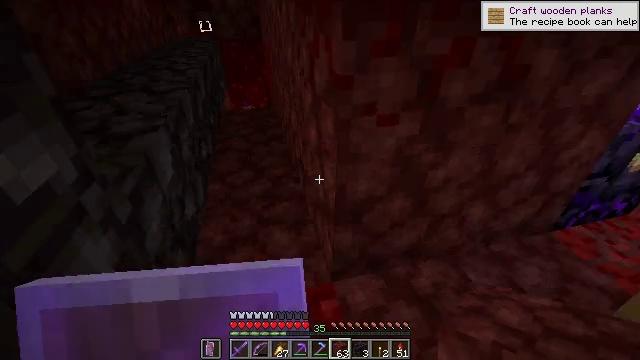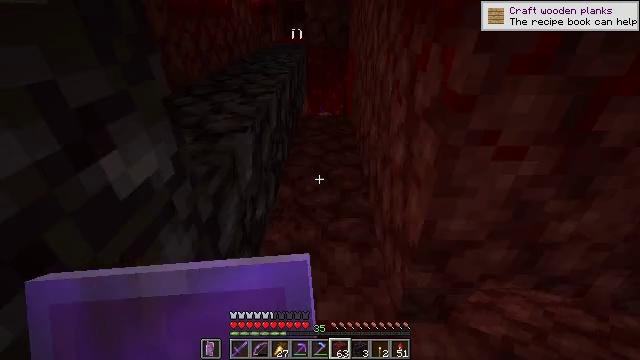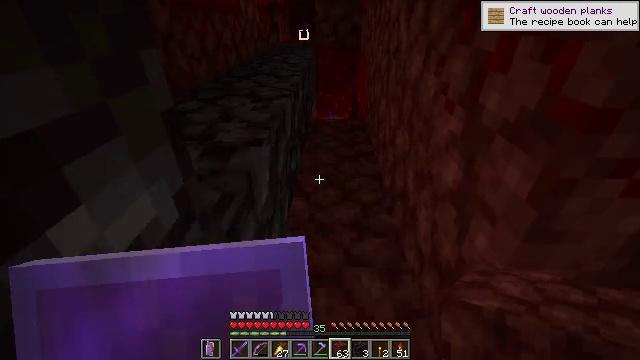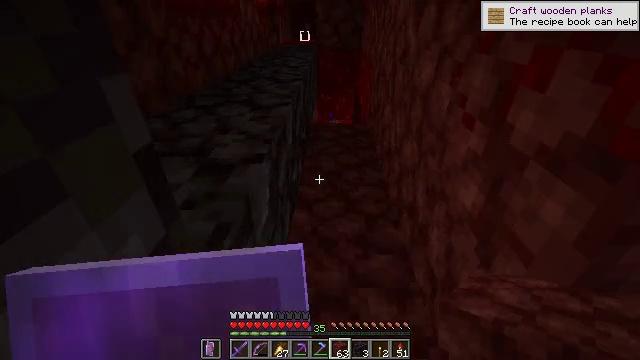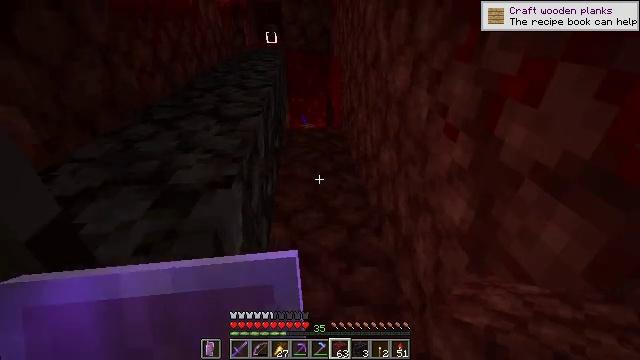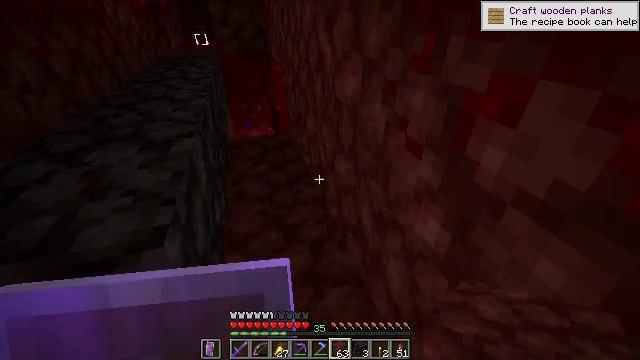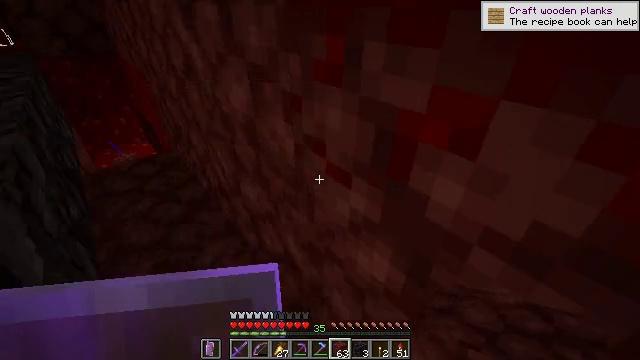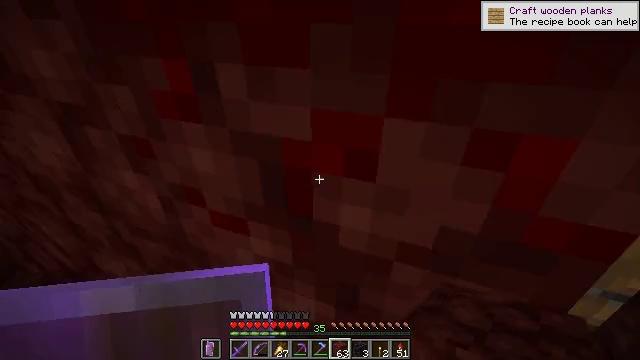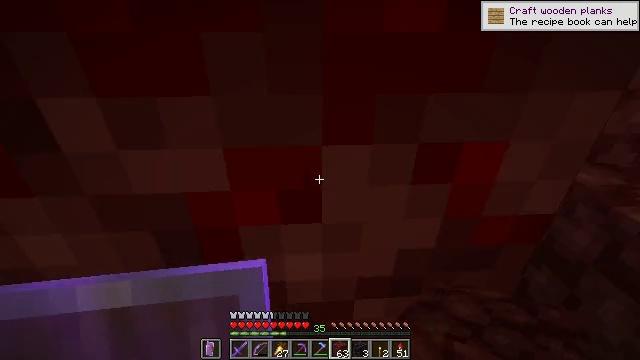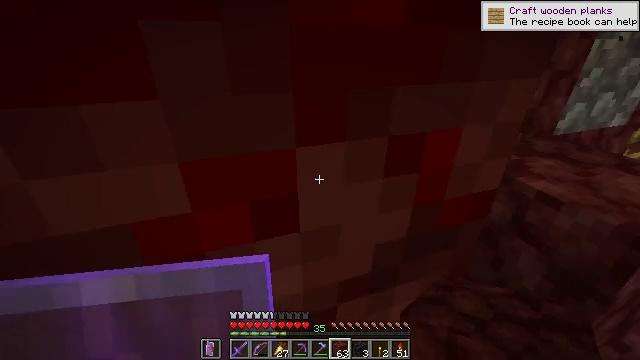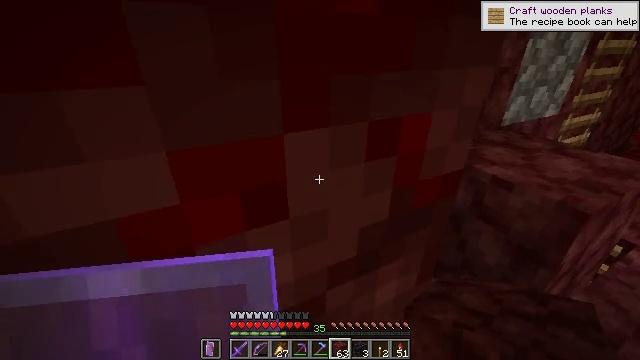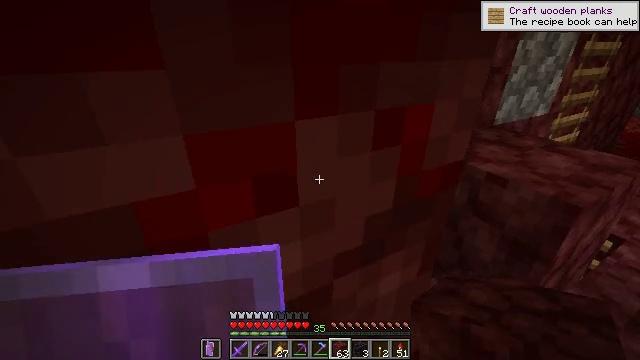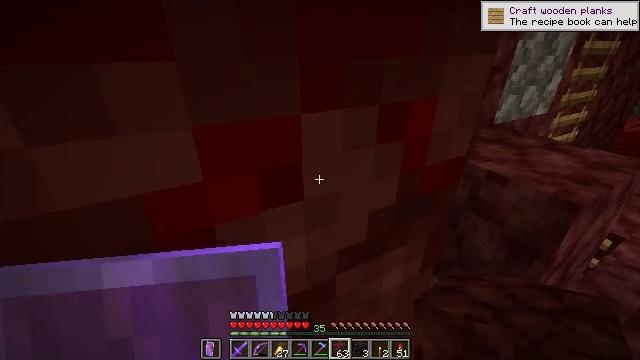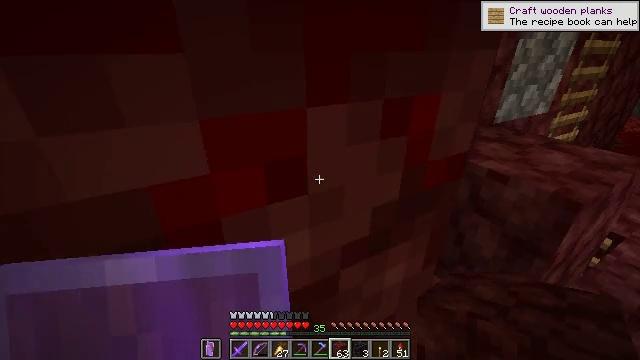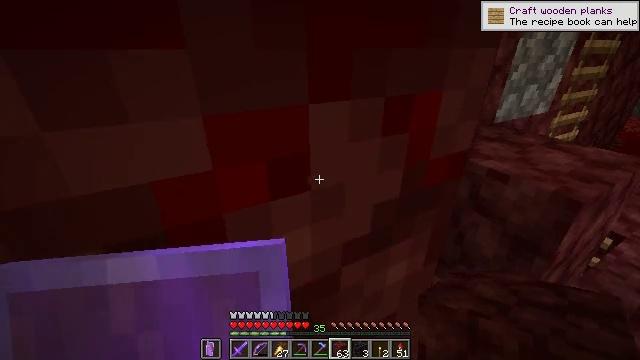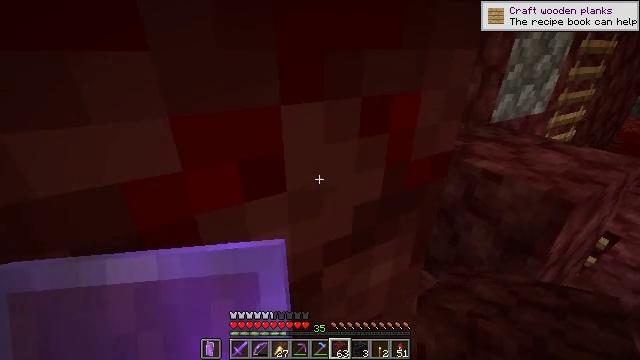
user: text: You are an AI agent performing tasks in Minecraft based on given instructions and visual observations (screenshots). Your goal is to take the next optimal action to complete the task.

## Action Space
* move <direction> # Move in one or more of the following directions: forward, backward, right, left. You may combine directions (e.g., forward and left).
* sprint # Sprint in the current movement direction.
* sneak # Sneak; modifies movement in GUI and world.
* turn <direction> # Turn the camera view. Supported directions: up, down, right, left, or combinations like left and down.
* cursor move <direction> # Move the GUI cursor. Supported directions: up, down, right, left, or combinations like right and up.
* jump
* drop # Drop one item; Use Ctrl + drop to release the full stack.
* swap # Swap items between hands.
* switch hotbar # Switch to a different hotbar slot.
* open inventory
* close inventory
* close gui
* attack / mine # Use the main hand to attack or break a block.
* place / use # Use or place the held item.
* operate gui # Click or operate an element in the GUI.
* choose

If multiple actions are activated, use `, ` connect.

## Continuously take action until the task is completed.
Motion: motion action
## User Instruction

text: Collect the nether wart block for decoration.
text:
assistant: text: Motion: move forward and move left, turn left and up
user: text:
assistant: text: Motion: move forward
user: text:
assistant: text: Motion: move forward
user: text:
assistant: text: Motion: move forward, turn right
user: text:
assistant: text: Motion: move forward, turn right
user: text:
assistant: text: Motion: move forward, turn right and down
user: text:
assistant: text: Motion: move forward, turn right and up
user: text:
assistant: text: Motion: move forward, turn right and up
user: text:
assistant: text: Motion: turn right and up
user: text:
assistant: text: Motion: turn right
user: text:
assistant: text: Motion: turn right
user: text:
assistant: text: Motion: no_op
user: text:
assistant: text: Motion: no_op
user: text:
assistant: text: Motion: no_op
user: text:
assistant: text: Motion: move right
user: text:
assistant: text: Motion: move forward and move right
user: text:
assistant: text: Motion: move forward and move right
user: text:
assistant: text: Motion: move forward and move right
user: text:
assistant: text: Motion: move forward and move right
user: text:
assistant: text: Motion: move forward and move right
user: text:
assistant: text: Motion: move forward and move right, turn left
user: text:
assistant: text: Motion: move forward and move right, turn left and up
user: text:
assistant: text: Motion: move forward, turn left and up
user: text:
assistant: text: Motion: move forward, turn left and up
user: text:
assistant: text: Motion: move forward, turn left
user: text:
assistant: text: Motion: move forward
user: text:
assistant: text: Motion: move forward
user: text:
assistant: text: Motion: move forward and move left
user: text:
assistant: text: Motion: move forward and move left
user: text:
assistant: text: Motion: move forward and move left